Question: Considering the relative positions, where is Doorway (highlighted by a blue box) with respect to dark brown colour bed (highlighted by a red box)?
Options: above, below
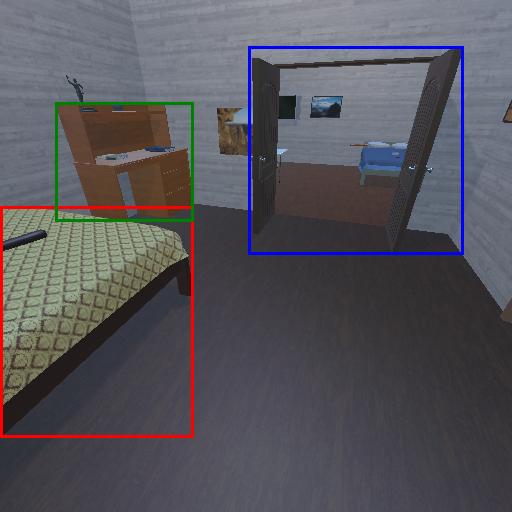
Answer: above